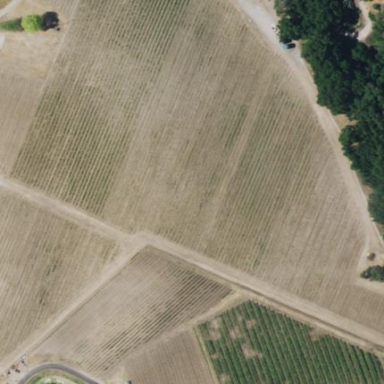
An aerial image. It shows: Vineyard where grapes are grown.